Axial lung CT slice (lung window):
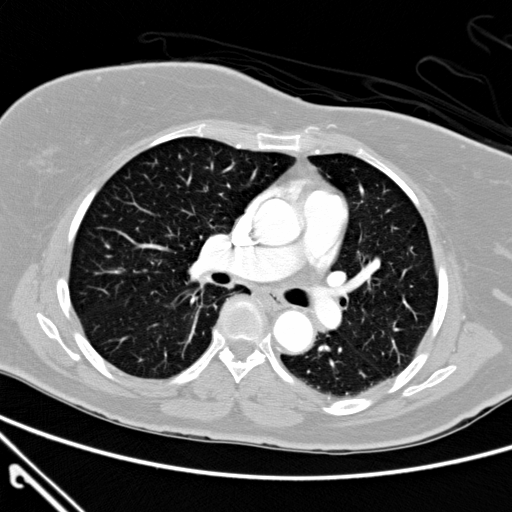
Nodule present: no